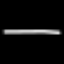
Label: line